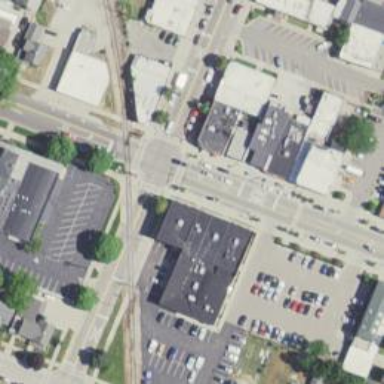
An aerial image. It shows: Crossing for the railway.